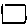
Label: square